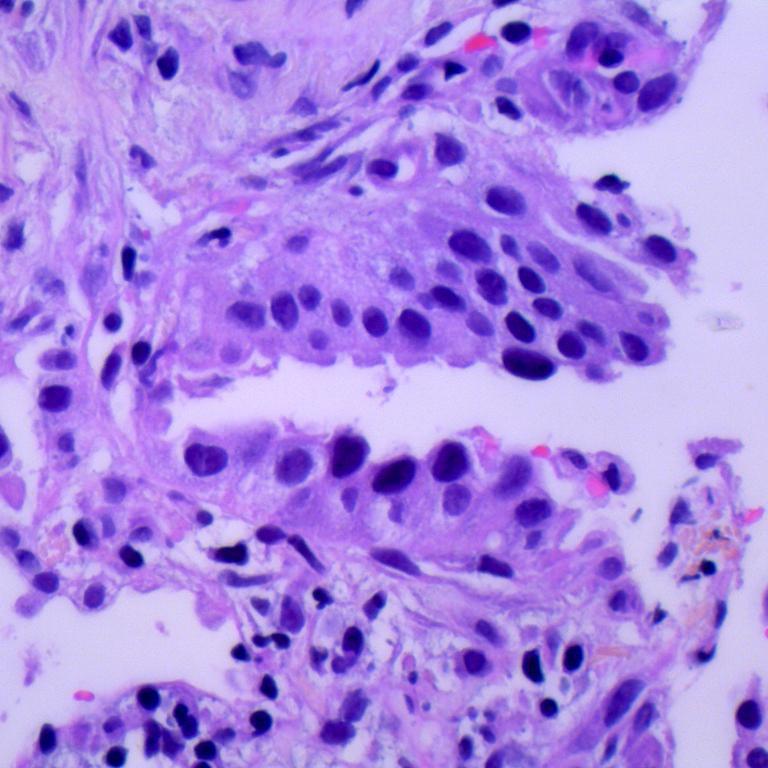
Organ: lung
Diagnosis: adenocarcinomas